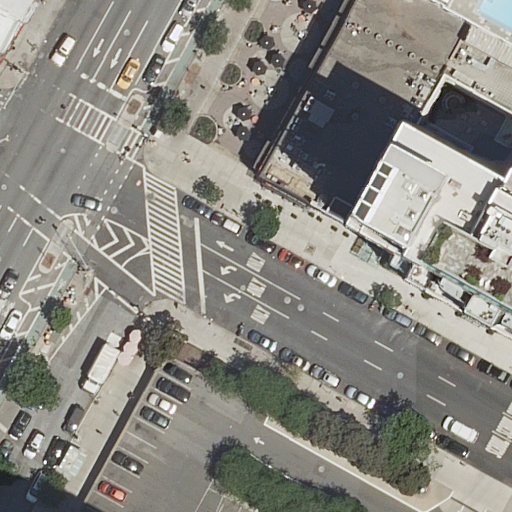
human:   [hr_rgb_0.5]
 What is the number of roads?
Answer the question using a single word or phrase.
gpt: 12

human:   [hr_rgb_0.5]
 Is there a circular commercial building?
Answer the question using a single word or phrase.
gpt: no

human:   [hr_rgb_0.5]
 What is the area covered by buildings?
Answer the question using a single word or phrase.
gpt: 1534m2

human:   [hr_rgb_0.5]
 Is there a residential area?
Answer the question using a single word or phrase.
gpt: yes

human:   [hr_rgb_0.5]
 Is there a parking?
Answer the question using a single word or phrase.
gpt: yes

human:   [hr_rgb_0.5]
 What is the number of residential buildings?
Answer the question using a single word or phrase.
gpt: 5

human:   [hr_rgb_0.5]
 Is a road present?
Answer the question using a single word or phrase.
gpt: yes

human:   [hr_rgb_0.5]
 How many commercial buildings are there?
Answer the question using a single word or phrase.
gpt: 0

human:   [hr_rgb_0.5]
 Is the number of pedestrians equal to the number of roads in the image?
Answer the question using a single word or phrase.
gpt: no

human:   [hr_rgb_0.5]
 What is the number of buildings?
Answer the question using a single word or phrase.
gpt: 5

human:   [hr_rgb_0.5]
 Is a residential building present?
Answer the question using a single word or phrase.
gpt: yes

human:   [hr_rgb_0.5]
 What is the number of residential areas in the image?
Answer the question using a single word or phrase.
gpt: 1

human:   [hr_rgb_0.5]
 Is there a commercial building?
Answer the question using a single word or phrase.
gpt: no

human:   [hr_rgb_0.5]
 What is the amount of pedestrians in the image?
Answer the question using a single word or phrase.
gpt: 1

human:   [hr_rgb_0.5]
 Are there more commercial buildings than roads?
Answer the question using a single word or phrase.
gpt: no

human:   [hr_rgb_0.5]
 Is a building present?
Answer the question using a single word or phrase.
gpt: yes

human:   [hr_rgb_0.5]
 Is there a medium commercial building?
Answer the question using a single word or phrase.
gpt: no

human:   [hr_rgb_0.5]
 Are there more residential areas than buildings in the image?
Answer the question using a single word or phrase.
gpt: no

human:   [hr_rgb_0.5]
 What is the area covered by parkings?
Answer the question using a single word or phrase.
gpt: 734m2

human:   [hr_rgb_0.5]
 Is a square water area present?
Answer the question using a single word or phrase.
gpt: no

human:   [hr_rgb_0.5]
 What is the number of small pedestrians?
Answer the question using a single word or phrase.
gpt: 0

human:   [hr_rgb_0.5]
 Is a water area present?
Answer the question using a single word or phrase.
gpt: no

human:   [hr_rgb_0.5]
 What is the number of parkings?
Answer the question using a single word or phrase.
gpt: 1

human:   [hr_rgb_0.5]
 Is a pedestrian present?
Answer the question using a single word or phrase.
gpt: yes

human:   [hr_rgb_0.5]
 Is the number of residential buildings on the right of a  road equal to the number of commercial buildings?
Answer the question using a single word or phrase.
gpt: no

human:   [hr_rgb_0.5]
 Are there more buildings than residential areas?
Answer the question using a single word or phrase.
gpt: yes

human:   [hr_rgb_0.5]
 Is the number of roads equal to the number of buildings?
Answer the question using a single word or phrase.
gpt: no

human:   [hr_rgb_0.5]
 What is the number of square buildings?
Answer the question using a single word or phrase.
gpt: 0

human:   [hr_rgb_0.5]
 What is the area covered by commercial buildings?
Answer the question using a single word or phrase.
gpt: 0m2

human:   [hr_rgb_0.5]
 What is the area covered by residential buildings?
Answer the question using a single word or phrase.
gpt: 1534m2

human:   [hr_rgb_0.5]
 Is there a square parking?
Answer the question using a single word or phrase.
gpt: no

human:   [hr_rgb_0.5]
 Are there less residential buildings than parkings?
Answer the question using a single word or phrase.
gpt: no

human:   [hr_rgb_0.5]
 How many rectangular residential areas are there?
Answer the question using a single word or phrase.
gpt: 1

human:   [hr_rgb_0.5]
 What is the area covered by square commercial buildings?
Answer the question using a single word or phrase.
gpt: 0m2

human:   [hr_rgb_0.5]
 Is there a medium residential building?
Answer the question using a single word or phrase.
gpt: yes

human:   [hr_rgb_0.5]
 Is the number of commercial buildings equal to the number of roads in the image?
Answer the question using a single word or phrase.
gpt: no

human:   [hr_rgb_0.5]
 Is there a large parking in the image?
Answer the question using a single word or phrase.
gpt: yes

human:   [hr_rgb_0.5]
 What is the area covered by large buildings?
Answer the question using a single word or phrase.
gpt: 847m2

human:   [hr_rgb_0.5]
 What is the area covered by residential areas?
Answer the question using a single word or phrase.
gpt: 1573m2

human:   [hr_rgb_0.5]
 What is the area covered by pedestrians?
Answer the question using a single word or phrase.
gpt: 227m2

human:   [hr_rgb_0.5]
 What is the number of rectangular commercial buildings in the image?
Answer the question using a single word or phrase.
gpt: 0

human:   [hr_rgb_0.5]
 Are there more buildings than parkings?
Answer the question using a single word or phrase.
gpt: yes

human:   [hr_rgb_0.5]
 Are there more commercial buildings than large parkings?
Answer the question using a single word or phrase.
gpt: no

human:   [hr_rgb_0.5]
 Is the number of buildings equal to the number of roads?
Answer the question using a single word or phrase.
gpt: no

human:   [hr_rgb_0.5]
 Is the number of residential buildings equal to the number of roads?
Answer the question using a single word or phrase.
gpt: no

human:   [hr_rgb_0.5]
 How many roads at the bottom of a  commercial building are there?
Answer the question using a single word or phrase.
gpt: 0

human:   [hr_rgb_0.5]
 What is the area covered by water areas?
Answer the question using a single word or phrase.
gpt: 0m2

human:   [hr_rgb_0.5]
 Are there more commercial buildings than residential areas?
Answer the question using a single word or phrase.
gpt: no

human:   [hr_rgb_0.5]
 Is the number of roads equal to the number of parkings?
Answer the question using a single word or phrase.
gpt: no

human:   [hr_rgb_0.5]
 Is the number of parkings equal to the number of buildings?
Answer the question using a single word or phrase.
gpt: no

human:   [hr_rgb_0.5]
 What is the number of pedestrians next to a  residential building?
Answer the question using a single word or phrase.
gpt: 1

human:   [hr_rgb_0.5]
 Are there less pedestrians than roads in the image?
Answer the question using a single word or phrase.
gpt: yes

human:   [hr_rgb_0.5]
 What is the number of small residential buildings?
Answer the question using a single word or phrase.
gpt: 1

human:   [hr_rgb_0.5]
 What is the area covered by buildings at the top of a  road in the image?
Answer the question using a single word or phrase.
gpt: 1534m2

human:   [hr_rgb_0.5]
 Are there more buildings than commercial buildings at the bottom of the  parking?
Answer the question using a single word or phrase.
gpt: yes

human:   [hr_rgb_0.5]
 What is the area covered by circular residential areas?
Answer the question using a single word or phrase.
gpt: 0m2

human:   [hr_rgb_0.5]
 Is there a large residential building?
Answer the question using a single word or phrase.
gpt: yes

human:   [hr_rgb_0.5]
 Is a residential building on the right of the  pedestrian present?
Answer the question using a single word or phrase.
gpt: yes

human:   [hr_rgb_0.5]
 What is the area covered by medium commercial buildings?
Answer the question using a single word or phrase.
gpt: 0m2

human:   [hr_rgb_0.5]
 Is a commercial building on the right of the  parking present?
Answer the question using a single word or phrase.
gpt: no

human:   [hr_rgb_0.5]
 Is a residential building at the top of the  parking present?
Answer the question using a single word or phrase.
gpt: yes

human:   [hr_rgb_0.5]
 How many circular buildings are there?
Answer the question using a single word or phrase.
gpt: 0

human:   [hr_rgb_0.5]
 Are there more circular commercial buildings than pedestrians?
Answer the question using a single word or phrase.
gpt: no

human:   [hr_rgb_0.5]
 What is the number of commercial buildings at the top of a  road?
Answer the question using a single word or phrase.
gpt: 0